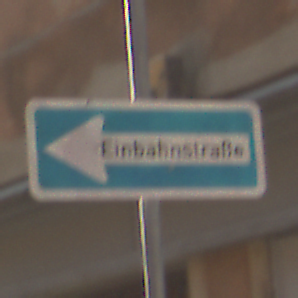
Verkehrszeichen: EinbahnstrasseLinksweisend
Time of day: Midday
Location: Outdoor (Urban)
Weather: Clear
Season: NotSpecified
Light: Natural